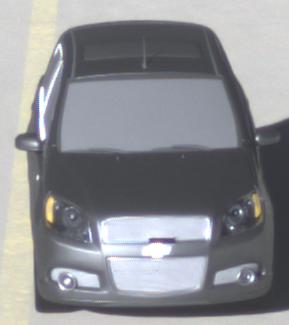
Make: Chevrolet
Model: Aveo 1.2
Detailed model: Aveo
Model produced from: 2008/06
Model produced until: 2011/01
Doors: 3
Color: gray
Road condition: dry road
Daytime: morning or afternoon
Contrast: high contrast